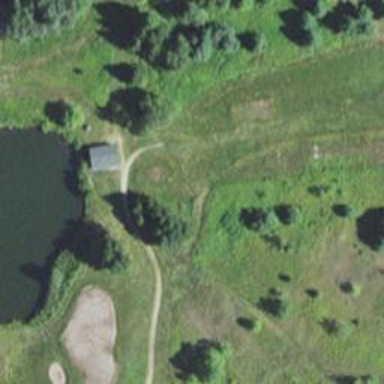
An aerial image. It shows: Path for both road and golf.